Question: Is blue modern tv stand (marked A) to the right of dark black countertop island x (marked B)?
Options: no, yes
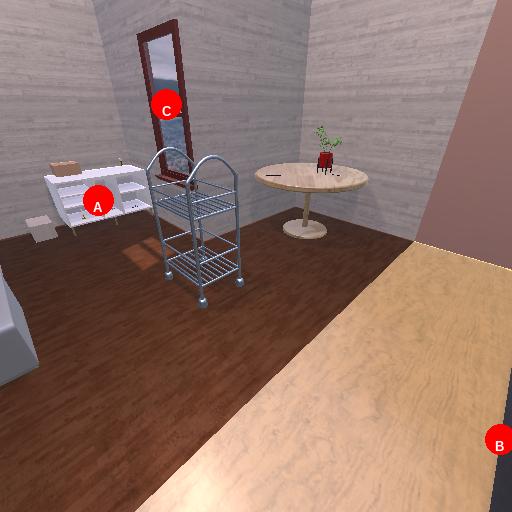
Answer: no